Interaction volume radius: 5 \u00c5
Interaction volume height: 40 \u00c5
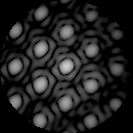
Disorder parameter: 0.1204